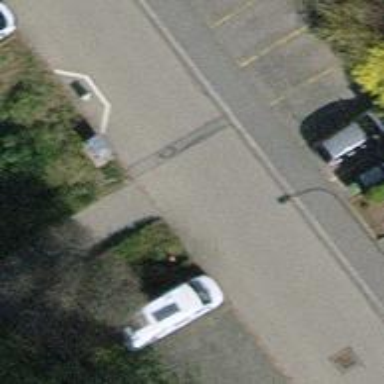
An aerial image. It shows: Set of steps on the road.